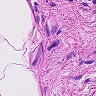
Metastatic tissue present: no